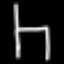
Label: chair